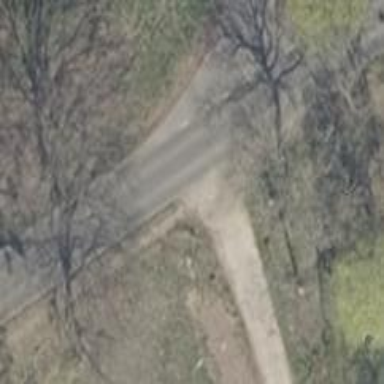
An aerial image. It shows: Road with "give way" sign.